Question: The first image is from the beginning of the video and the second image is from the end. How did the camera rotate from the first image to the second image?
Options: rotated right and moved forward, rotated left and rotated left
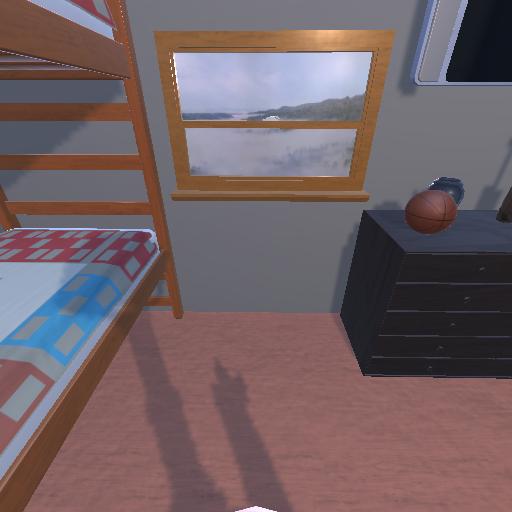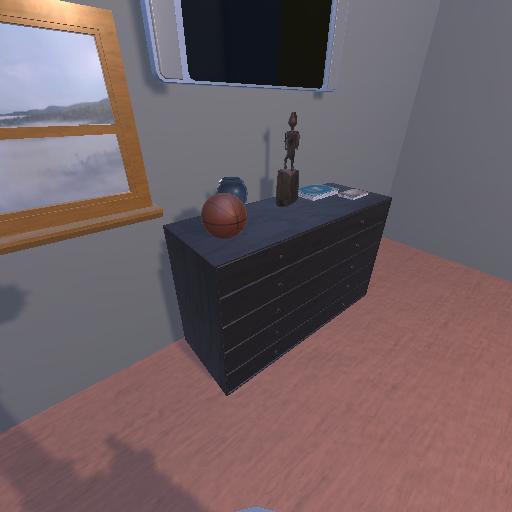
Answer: rotated right and moved forward